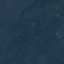
Label: Forest